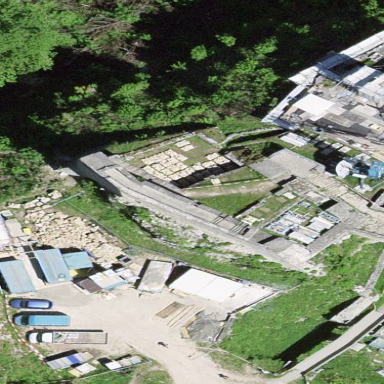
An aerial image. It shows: Ruins of building.